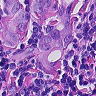
Metastatic tissue present: yes